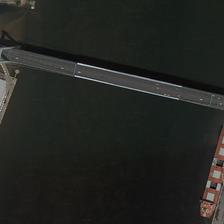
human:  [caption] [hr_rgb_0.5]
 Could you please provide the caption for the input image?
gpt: the different industrial areas are linked by this bridge .

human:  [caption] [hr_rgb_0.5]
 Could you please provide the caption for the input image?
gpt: a boat is in a river with a bridge over it .

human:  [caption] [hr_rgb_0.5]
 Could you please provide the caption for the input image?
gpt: a black bridge across a broad dark blue river .

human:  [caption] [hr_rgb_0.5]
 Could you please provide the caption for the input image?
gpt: a bridge is over a river with a red boat parked next to the shore .

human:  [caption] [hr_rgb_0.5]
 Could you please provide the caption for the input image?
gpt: a bridge is on a river with a boat next to the bank .